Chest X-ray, AP view. Patient: 46 years old, sex F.
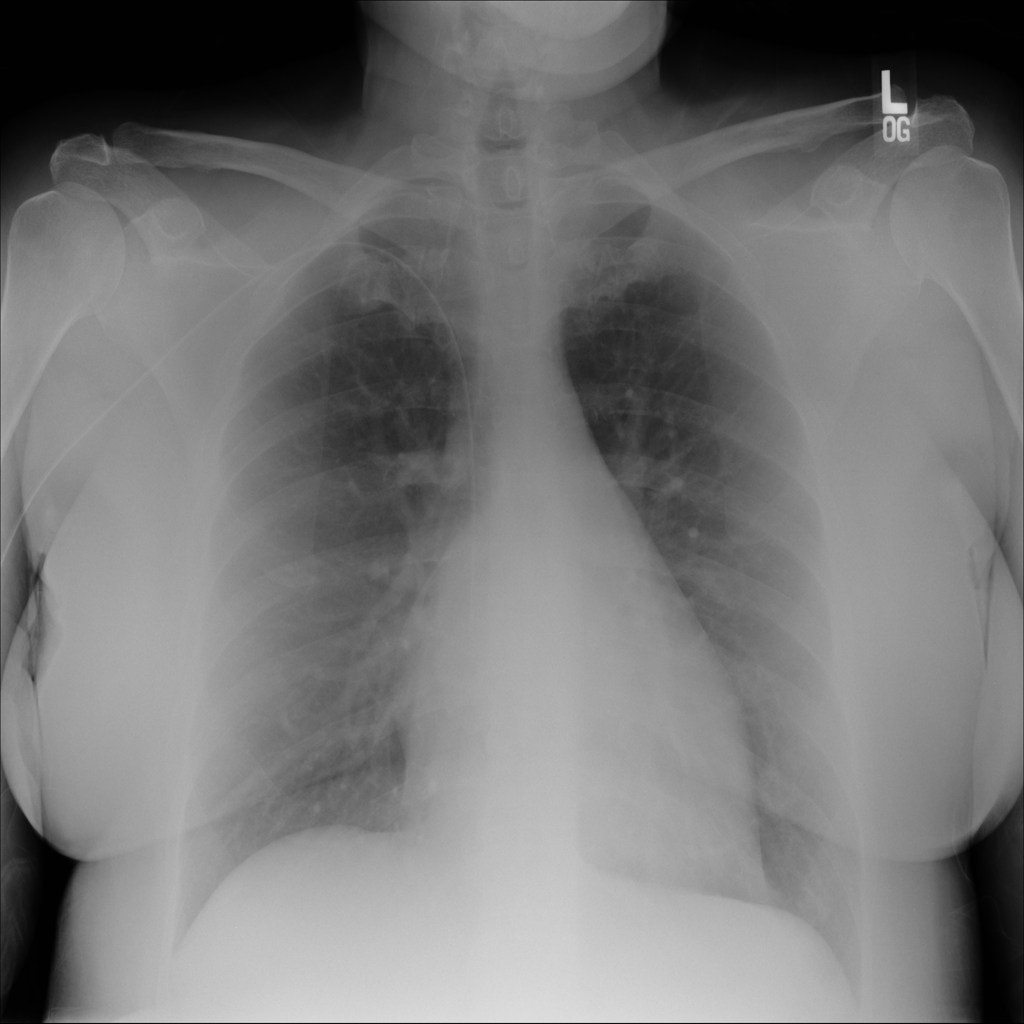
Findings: No Finding